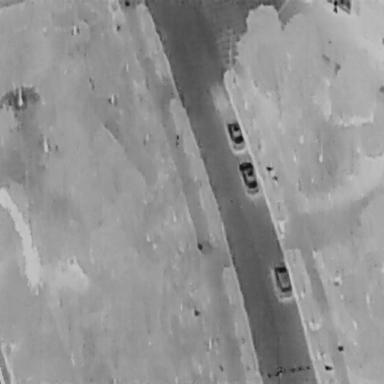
There are three Cars in the infrared image.